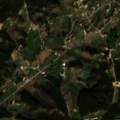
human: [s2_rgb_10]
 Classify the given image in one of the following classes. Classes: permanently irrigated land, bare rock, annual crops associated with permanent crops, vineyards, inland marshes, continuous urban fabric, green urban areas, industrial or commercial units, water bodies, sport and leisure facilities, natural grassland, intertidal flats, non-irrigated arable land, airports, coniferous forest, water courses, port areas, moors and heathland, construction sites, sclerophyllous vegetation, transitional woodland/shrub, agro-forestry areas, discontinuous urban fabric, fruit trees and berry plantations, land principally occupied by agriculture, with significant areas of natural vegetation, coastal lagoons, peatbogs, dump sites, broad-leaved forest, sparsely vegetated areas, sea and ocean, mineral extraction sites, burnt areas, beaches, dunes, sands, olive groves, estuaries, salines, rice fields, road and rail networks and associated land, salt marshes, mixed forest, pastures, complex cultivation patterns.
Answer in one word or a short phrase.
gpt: annual crops associated with permanent crops, land principally occupied by agriculture, with significant areas of natural vegetation, broad-leaved forest, transitional woodland/shrub